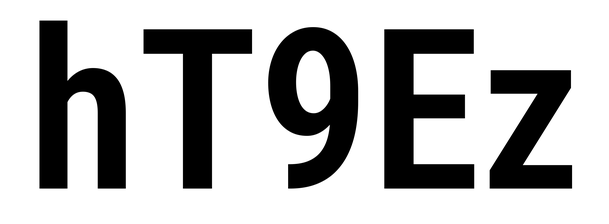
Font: Roboto_Condensed_SemiBold